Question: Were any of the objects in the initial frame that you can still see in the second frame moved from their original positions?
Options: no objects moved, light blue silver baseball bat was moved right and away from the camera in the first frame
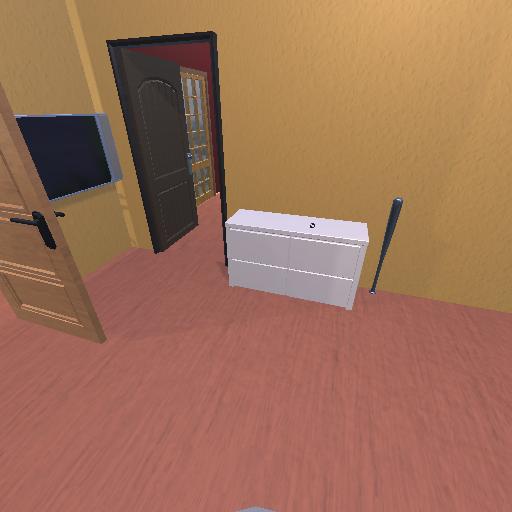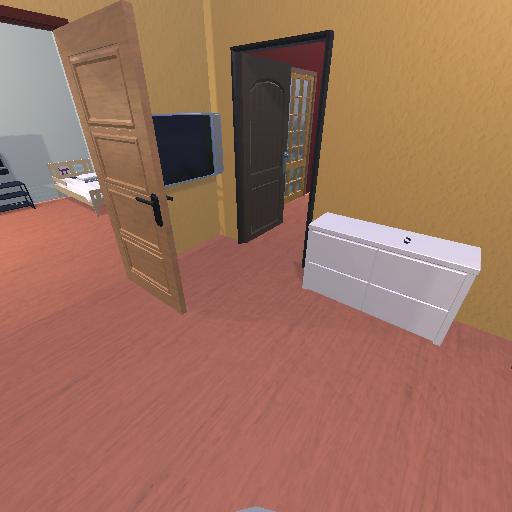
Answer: no objects moved